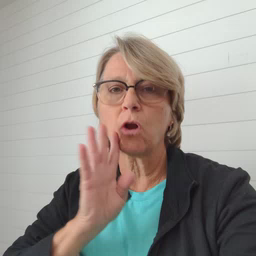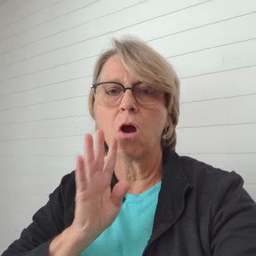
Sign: talk